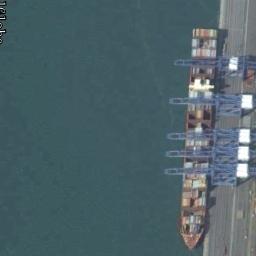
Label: ship